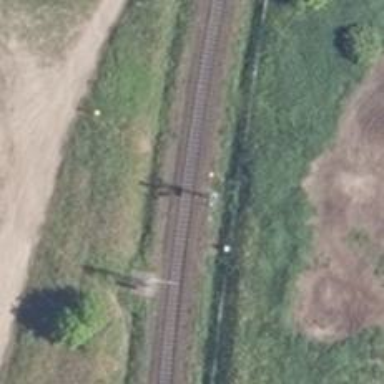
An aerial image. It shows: Railway signal.